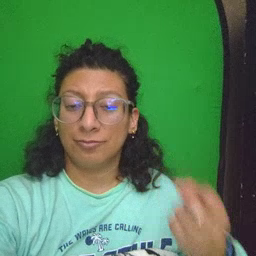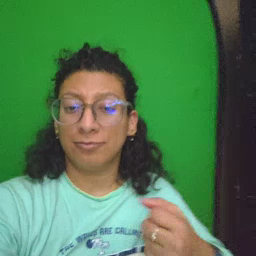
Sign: drawer